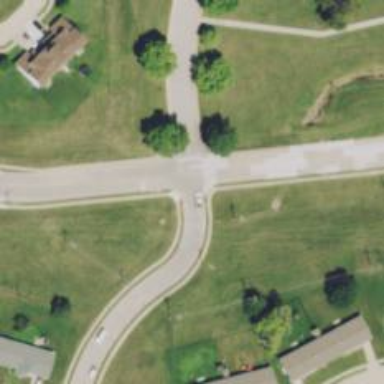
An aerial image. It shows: Uncontrolled road crossing.